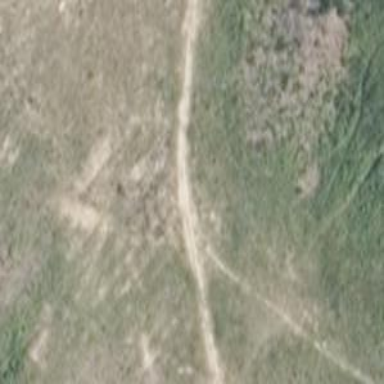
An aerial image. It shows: Path on the ground.